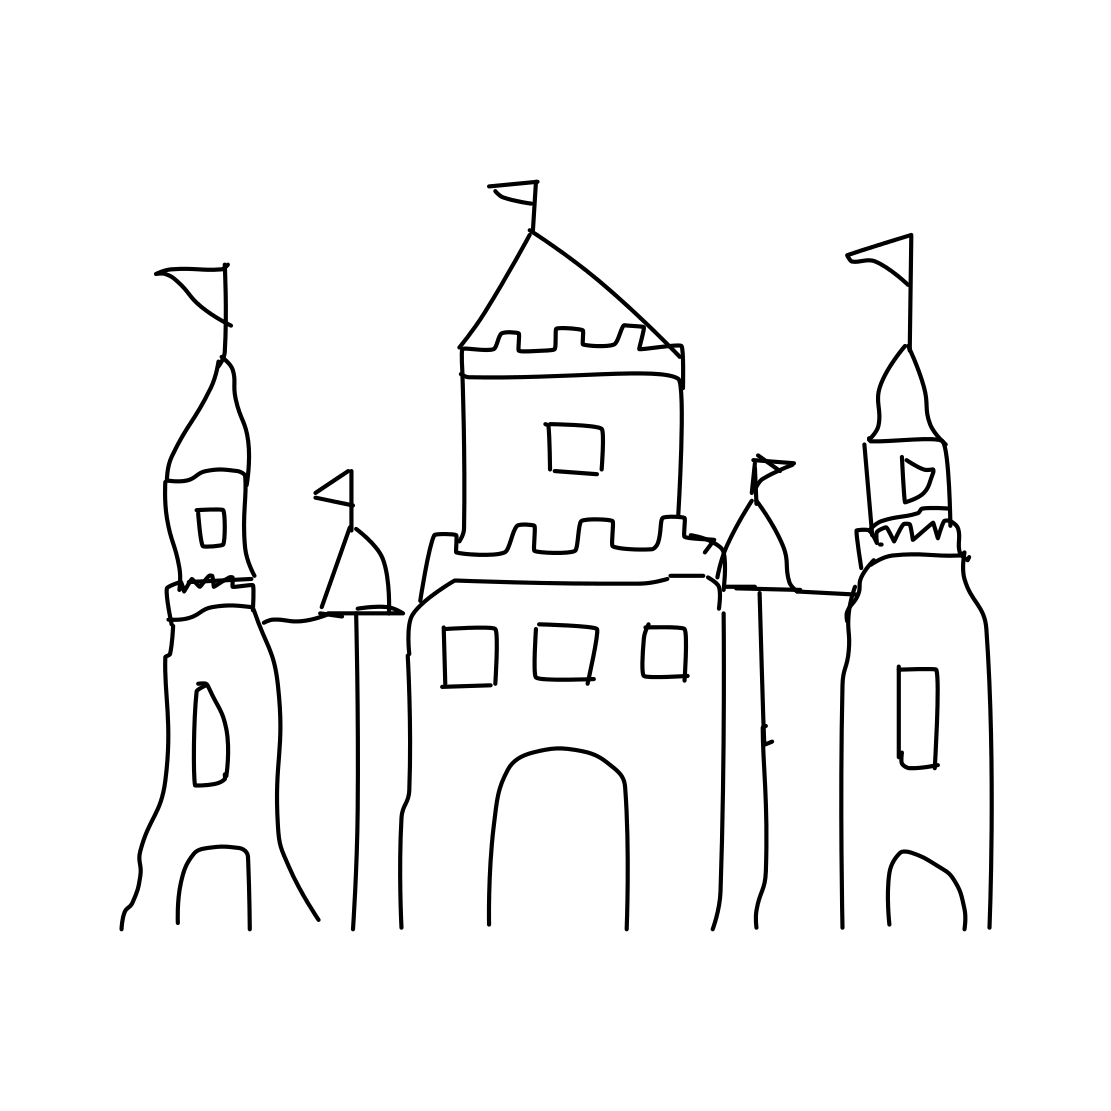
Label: castle